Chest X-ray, PA view. Patient: 54 years old, sex M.
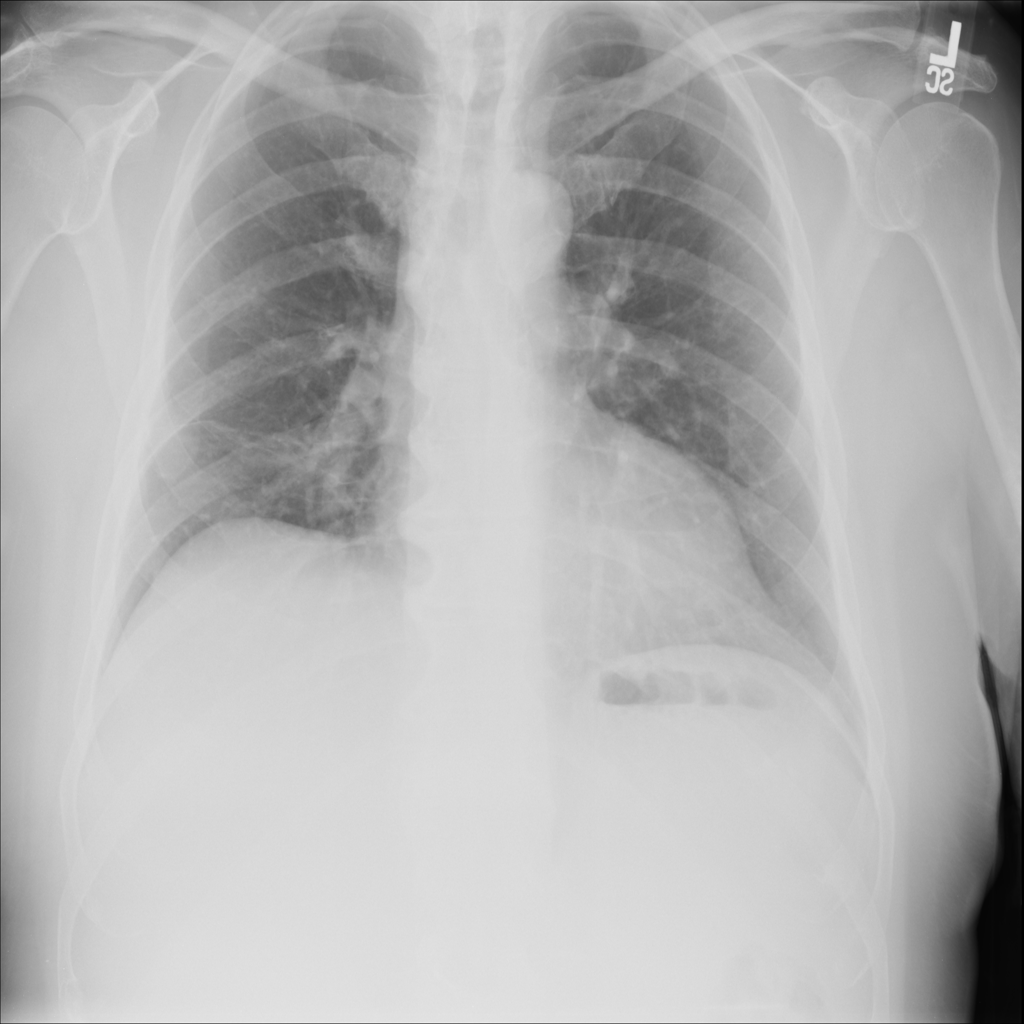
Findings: No Finding